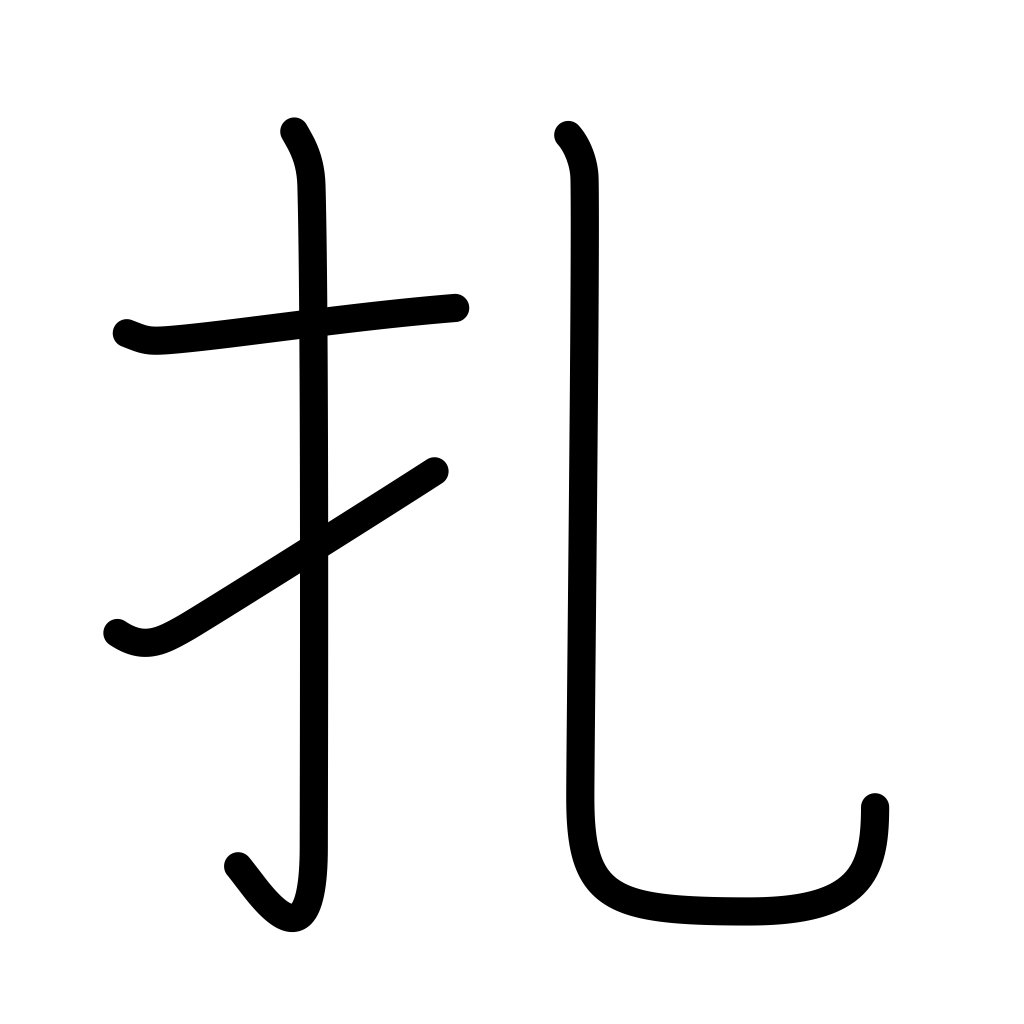
Meaning: pull, tie up, prick, stab